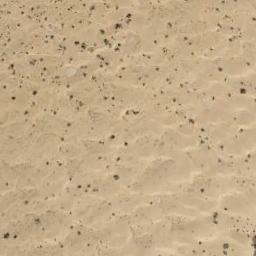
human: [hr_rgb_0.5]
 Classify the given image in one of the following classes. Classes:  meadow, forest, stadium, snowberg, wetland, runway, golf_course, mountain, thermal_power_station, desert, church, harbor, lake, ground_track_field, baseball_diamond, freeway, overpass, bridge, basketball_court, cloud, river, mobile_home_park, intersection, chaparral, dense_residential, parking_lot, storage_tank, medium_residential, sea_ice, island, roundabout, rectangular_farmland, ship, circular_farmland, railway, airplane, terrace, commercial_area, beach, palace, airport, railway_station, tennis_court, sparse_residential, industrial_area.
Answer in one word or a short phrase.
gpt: desert